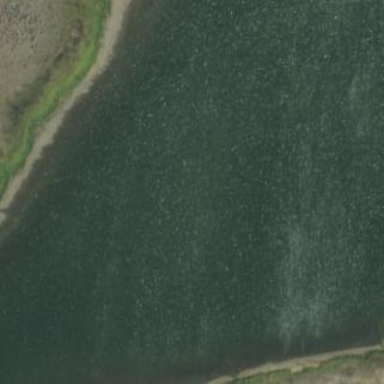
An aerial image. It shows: Reservoir of water.